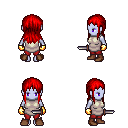
a pixel art fantasy rpg character, female body template, dark elf, purple skin, white tunic, red pants, red unkempt hairstyle, gold gloves, brown shoes, dagger, four views (front, back, left, right), 2x2 character sprite sheet, small pixel art, hard edges, no anti-aliasing